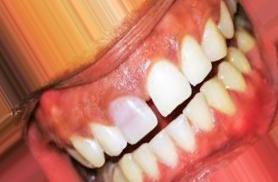
Condition: Tooth Discoloration